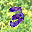
Label: 3